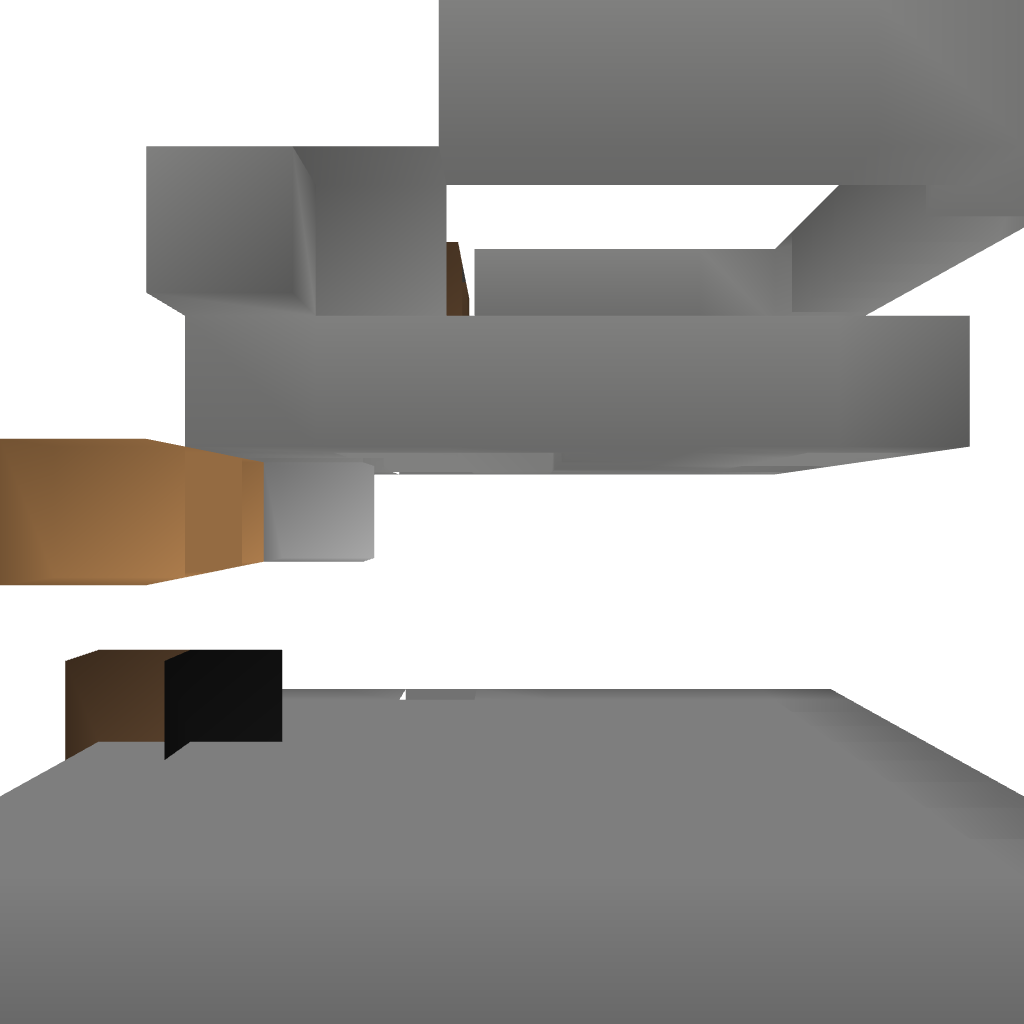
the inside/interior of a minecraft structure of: Drum Set